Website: apple-inc
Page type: customer-info-address
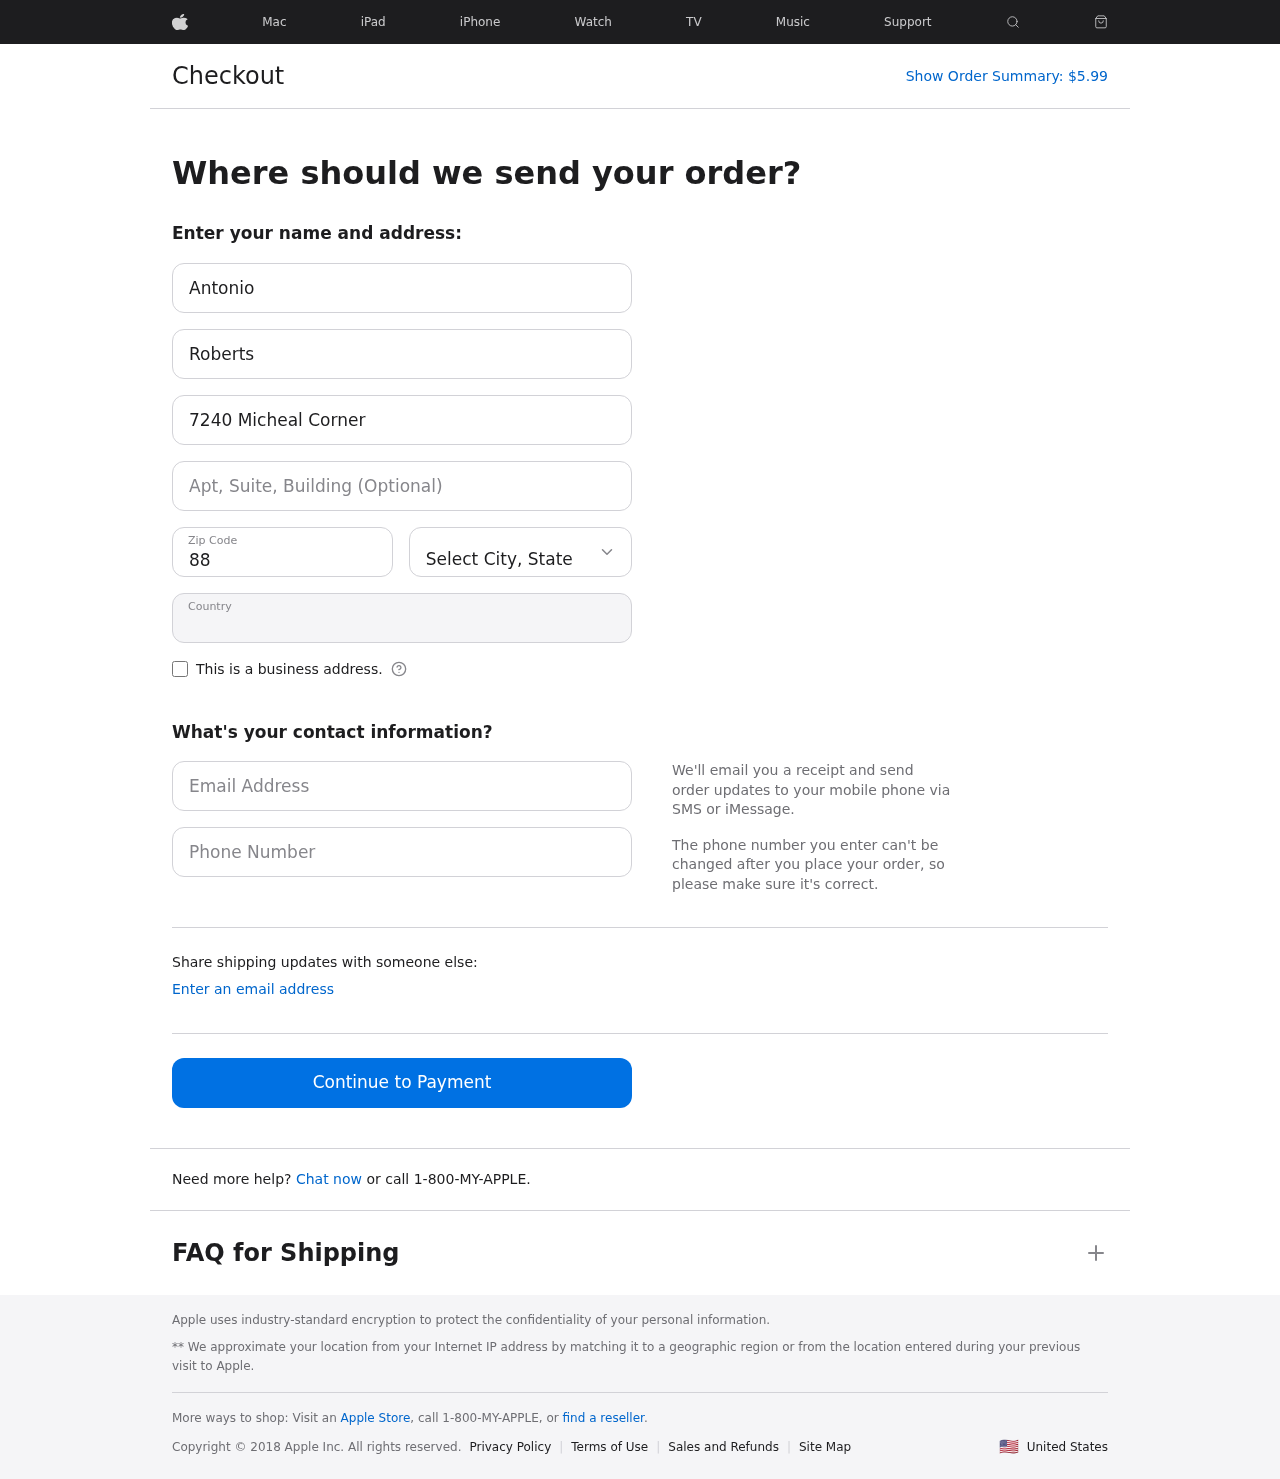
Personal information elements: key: PII_CITY_STATE
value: Wellsbury, MP
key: PII_COUNTRY
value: United States
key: PII_EMAIL
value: antonio.roberts@hotmail.com
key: PII_FIRSTNAME
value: Antonio
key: PII_LASTNAME
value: Roberts
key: PII_PHONE
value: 5394306680
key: PII_POSTCODE
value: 88298
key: PII_STREET
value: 7240 Micheal Corner
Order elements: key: ORDER_TOTAL
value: $5.99